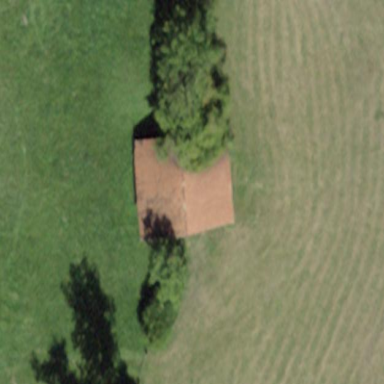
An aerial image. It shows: Rural barn.